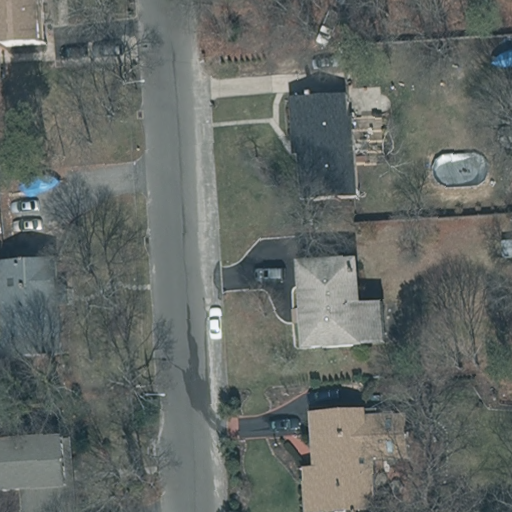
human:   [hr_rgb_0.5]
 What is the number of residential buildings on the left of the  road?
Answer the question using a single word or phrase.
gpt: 3

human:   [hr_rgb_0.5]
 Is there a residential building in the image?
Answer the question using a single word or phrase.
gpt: yes

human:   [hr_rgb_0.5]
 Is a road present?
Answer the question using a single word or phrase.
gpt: yes

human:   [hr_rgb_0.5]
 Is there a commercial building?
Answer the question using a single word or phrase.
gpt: no

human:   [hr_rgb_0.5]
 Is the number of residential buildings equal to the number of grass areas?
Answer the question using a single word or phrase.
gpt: no

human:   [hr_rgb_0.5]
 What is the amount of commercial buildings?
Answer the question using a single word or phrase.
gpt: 0

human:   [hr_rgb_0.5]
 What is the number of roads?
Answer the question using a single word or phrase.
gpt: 1

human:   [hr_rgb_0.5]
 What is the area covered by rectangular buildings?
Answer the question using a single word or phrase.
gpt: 310m2

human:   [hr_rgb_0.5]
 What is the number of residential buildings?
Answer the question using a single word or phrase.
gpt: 6

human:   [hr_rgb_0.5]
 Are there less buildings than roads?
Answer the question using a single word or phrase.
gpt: no

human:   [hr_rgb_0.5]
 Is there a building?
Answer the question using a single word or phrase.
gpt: yes

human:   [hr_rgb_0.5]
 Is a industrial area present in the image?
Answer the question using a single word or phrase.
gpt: no

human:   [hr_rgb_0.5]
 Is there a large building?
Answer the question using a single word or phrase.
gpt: no

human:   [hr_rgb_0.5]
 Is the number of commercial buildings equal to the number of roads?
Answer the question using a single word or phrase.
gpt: no

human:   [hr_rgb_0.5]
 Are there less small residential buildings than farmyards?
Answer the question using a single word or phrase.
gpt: no

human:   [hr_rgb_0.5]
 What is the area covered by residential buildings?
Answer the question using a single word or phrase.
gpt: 1401m2

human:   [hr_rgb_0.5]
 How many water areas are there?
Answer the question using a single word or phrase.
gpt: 0

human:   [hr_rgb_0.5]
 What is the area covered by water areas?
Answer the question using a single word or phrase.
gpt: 0m2

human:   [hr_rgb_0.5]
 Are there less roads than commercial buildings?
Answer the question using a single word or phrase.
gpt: no

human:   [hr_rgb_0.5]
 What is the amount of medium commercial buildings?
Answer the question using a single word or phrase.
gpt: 0

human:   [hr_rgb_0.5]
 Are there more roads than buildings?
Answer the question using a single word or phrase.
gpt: no

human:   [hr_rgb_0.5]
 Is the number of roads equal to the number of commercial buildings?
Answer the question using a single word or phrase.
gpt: no

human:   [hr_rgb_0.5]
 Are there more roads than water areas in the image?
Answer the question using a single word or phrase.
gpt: yes

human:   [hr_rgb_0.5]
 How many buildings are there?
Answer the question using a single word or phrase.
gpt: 6

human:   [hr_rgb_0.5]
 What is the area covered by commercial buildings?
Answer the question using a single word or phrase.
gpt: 0m2

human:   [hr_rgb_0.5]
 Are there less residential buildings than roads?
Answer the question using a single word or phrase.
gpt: no

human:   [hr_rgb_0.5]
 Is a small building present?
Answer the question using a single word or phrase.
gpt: yes

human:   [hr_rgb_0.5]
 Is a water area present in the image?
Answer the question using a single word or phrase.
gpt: no

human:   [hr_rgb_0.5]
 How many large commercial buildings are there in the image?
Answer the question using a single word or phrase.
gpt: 0

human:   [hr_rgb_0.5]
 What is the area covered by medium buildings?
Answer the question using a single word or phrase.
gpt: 1337m2

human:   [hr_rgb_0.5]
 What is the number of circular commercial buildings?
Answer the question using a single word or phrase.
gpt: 0

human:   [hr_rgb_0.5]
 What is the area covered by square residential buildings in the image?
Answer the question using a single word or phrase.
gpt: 0m2

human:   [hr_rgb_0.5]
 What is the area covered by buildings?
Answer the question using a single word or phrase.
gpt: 1401m2

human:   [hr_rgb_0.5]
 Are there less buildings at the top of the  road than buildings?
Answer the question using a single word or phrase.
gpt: yes

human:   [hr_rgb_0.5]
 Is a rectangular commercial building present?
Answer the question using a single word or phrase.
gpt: no

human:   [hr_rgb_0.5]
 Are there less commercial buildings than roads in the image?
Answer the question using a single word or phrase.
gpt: yes

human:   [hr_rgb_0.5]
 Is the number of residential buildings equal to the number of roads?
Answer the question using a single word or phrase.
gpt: no

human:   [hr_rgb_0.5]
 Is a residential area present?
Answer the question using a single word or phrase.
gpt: no

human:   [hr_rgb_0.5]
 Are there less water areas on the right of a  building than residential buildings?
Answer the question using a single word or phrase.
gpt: yes

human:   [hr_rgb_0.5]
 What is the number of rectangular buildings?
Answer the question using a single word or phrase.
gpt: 2

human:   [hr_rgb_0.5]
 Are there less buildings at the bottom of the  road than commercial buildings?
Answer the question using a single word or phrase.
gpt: no

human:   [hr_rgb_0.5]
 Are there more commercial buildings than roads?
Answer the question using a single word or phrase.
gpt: no

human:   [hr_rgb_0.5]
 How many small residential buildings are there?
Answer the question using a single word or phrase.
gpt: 1

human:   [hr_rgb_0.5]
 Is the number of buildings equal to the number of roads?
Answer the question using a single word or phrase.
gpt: no

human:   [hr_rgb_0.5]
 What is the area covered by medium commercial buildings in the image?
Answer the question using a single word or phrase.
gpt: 0m2

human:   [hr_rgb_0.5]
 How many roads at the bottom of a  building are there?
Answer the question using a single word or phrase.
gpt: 1

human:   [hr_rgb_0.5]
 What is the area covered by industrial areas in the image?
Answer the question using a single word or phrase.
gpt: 0m2

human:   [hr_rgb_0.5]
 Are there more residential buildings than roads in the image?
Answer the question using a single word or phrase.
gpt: yes

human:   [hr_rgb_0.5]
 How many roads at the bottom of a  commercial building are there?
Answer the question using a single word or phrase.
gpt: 0

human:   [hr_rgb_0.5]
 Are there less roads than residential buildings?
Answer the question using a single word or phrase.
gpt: yes

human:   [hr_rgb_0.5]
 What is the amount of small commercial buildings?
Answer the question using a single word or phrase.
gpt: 0

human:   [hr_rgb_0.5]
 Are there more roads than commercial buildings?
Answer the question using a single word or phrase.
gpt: yes

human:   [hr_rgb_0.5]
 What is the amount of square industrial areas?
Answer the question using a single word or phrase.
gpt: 0

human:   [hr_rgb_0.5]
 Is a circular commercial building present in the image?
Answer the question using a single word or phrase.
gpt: no

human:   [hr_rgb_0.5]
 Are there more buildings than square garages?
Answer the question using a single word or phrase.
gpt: yes

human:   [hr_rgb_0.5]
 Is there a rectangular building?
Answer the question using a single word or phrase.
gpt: yes

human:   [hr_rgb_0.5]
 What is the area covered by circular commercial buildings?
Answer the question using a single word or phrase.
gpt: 0m2

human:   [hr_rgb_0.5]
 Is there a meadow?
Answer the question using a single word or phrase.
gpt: no

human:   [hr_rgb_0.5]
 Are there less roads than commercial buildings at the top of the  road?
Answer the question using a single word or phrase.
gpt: no

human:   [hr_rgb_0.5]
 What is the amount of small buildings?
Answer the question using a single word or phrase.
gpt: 1

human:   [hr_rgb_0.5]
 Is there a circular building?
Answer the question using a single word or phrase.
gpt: no

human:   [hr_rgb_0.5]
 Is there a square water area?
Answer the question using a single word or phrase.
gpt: no

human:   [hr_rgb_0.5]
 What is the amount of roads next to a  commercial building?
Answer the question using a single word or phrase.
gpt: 0

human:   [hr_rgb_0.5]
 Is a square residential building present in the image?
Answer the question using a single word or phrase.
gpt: no